Field crop: maize
Growth stage: 2
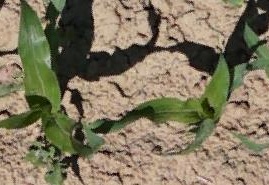
Species: maize